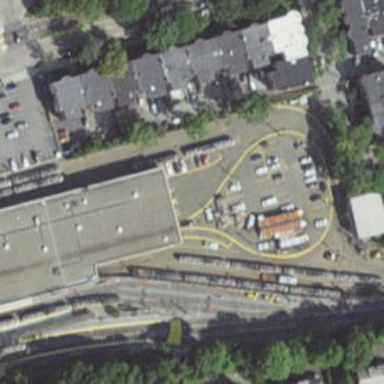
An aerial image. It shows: Light rail service yard with electrified contact lines.